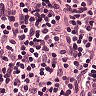
Metastatic tissue present: no